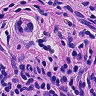
Metastatic tissue present: yes